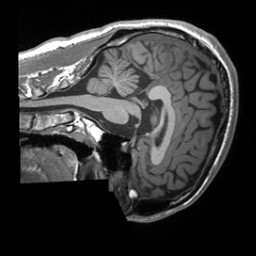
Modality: T1w
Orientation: sagittal
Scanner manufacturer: siemens
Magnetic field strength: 3 T
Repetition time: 2 s
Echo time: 0.0023 s